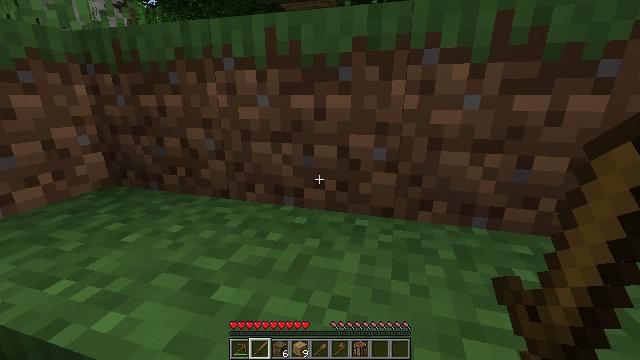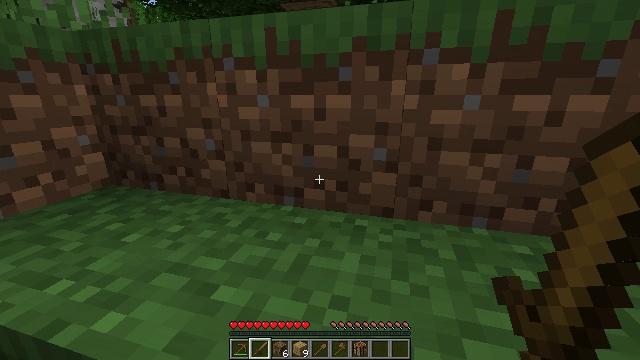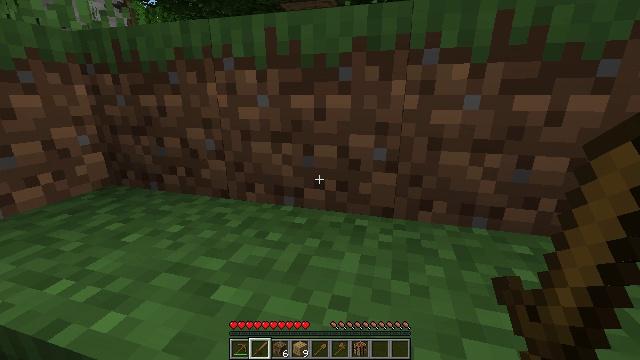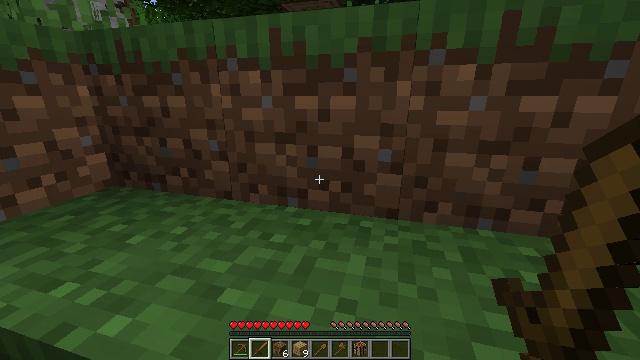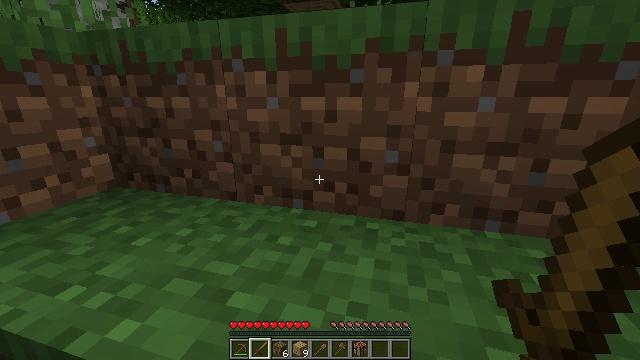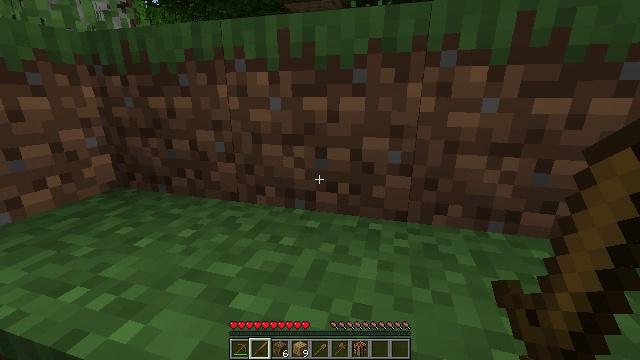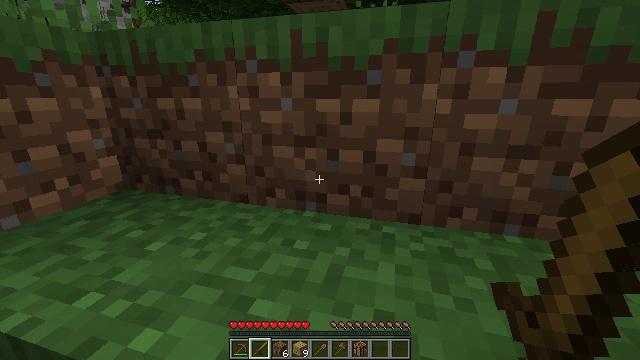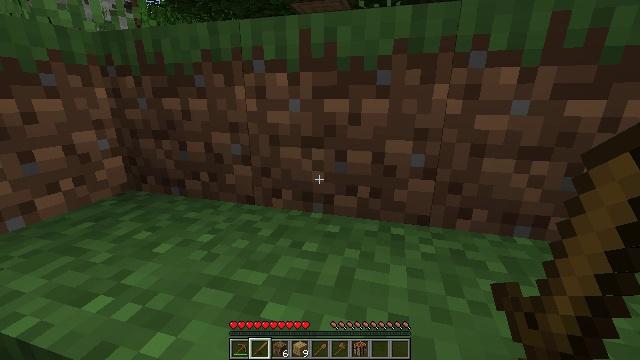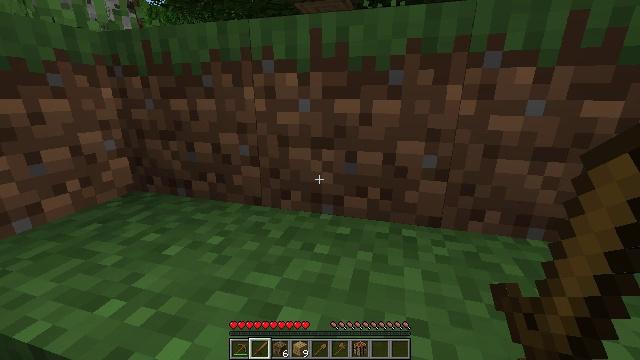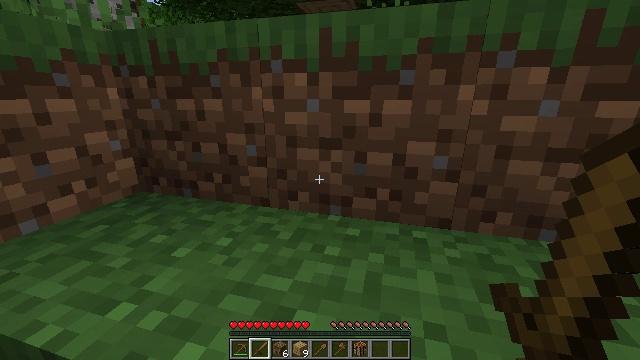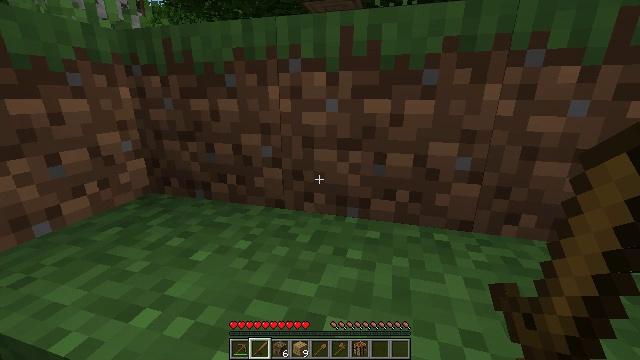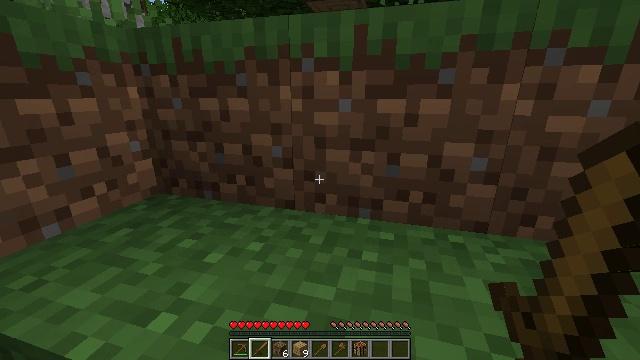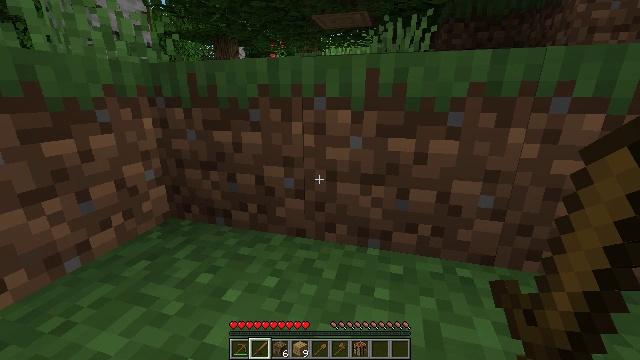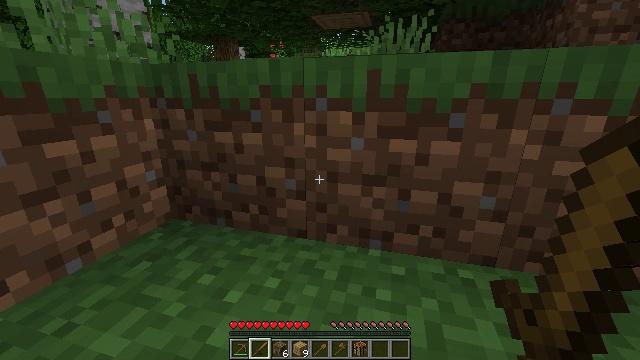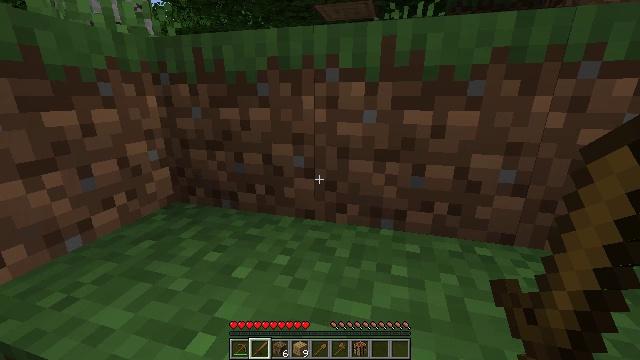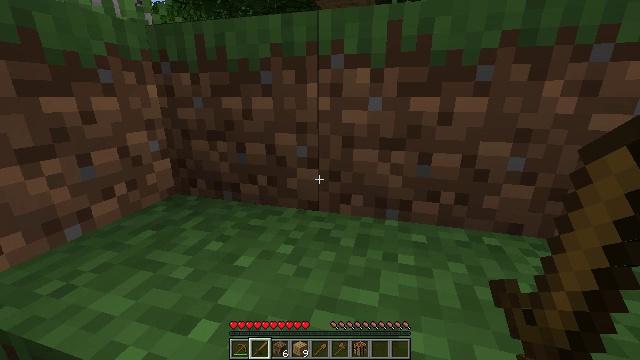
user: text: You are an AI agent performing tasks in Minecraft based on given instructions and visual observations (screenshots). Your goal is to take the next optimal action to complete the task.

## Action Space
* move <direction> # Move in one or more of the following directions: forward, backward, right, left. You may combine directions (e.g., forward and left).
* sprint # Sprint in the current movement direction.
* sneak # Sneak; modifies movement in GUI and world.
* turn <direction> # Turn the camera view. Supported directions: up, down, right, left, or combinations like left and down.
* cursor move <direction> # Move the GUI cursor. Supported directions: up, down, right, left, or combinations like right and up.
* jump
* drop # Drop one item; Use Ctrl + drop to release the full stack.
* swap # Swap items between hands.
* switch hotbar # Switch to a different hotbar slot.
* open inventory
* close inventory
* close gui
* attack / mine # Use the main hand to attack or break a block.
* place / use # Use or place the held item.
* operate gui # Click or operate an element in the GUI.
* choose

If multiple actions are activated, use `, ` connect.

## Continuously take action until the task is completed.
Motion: motion action
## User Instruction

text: Break the dirt block.
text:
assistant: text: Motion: no_op
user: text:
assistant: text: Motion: no_op
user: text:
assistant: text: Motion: move forward
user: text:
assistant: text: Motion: move forward
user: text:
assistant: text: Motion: move forward
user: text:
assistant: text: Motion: move forward
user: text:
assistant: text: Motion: move forward, sprint
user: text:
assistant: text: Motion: move forward, sprint
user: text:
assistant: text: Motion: move forward, sprint
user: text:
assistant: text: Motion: move forward, sprint
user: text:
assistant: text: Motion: move forward, sprint
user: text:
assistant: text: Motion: move forward, sprint, jump
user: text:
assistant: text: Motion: move forward, sprint, jump
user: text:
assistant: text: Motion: move forward, sprint, jump
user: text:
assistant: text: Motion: move forward, sprint, jump
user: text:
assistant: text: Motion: move forward, sprint, jump
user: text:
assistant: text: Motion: move forward, sprint
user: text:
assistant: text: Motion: move forward, sprint
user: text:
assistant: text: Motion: move forward, sprint
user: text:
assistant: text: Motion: move forward, sprint
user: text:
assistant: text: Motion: move forward, sprint
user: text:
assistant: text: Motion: move forward, sprint
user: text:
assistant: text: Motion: move forward, sprint
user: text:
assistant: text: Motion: move forward, sprint
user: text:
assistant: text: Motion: move forward, sprint
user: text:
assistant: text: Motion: move forward, sprint
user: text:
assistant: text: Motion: sprint, turn left
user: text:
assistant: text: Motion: turn left and up
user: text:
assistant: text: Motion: turn left and up
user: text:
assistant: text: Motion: turn left and up